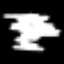
Label: frog